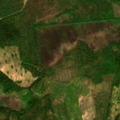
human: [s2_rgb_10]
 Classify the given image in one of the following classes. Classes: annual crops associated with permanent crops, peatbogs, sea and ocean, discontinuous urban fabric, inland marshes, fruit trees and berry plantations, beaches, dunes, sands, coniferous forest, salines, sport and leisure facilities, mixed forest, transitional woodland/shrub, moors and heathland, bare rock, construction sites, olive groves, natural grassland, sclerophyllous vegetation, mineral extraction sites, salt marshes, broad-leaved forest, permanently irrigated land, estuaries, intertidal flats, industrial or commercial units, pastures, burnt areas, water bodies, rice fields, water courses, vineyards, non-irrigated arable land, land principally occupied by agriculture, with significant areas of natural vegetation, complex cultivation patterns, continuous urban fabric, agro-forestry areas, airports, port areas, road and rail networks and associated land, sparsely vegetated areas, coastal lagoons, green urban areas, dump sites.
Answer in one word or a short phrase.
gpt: coniferous forest, mixed forest, transitional woodland/shrub